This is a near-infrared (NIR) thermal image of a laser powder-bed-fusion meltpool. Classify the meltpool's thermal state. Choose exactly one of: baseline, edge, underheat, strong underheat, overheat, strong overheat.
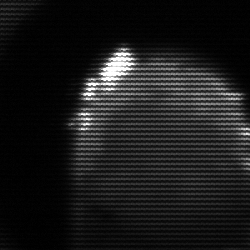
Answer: edge